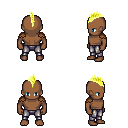
a pixel art fantasy rpg character, male body template, human, dark skin, leather shoulder armor, metal pants, gold mohawk hairstyle, four views (front, back, left, right), 2x2 character sprite sheet, small pixel art, hard edges, no anti-aliasing